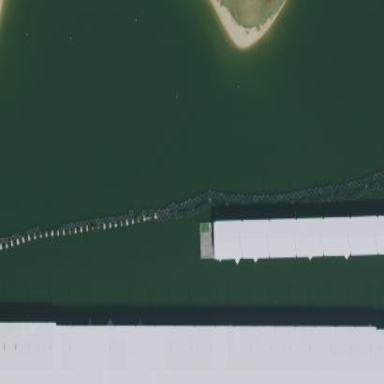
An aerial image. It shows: Breakwater structure.